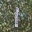
Label: 1